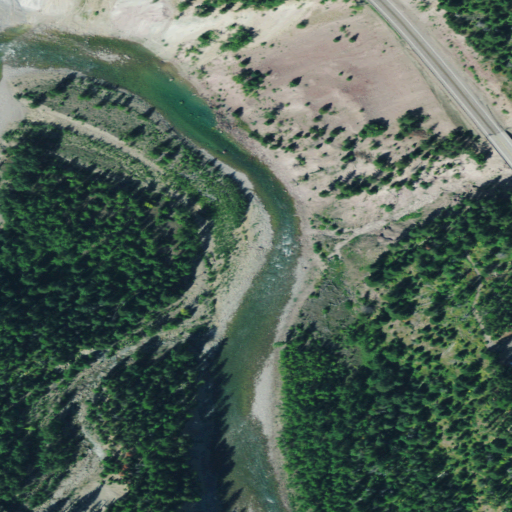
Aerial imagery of valley in Montana named Snowslide Gulch containing evergreen forest, shrub, open water, grassland, low intensity development, and medium intensity development